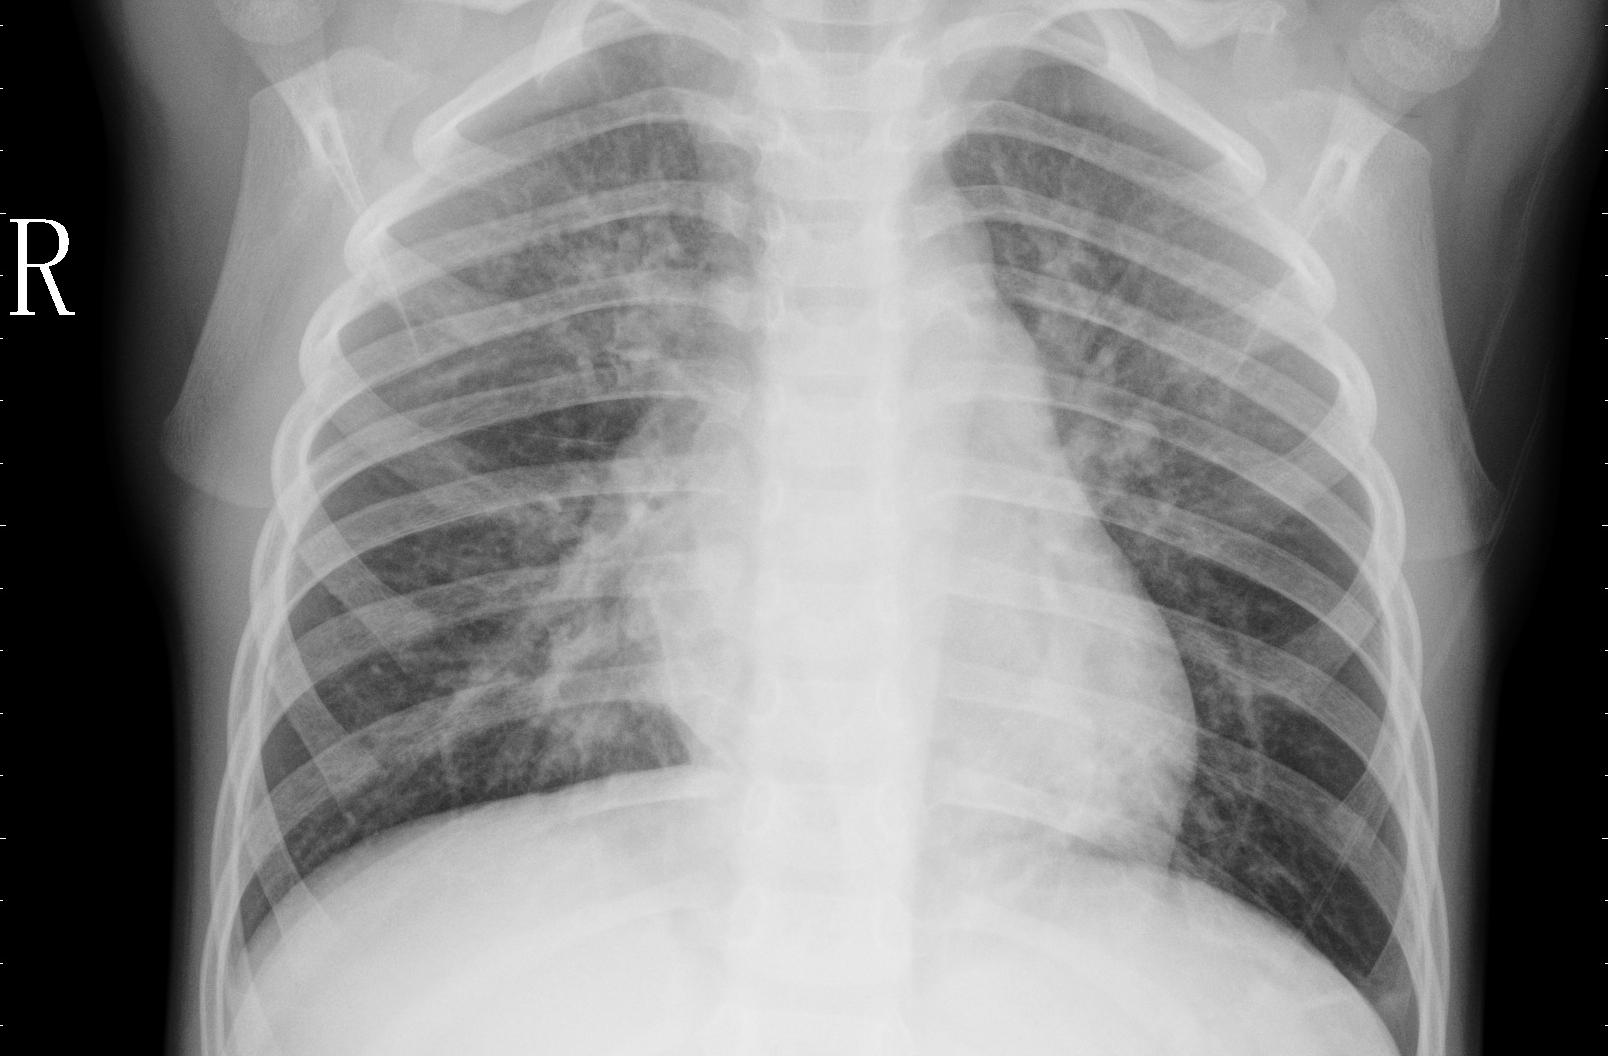
Diagnosis: PNEUMONIA